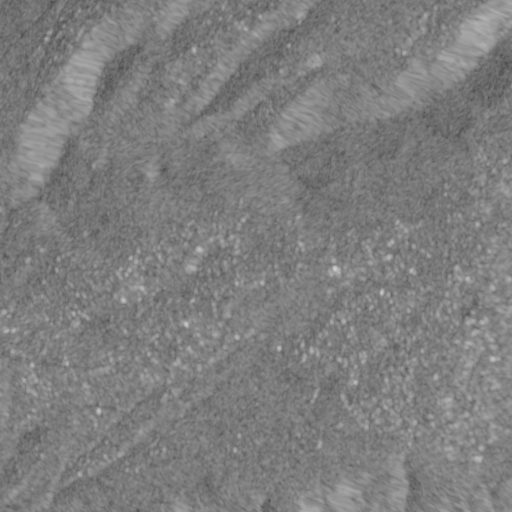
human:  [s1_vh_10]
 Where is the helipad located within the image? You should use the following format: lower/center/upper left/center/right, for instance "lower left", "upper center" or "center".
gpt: The helipad is located in the upper right of the image.
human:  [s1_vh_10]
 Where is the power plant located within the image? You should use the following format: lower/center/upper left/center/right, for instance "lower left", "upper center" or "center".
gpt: There is no power plant in the image.

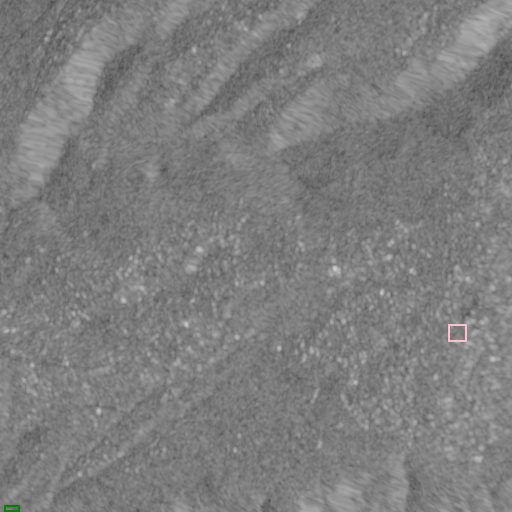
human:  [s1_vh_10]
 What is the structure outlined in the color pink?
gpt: The structure outlined in pink is a park.
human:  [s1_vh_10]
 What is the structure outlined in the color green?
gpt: The structure outlined in green is a parking lot.
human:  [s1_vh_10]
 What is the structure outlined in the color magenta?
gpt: There is no magenta outline.